Field crop: tomato
Growth stage: 2
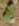
Species: solanum